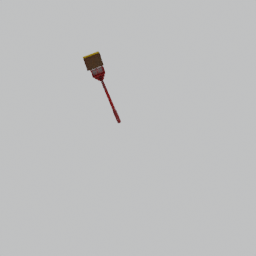
Label: lighting